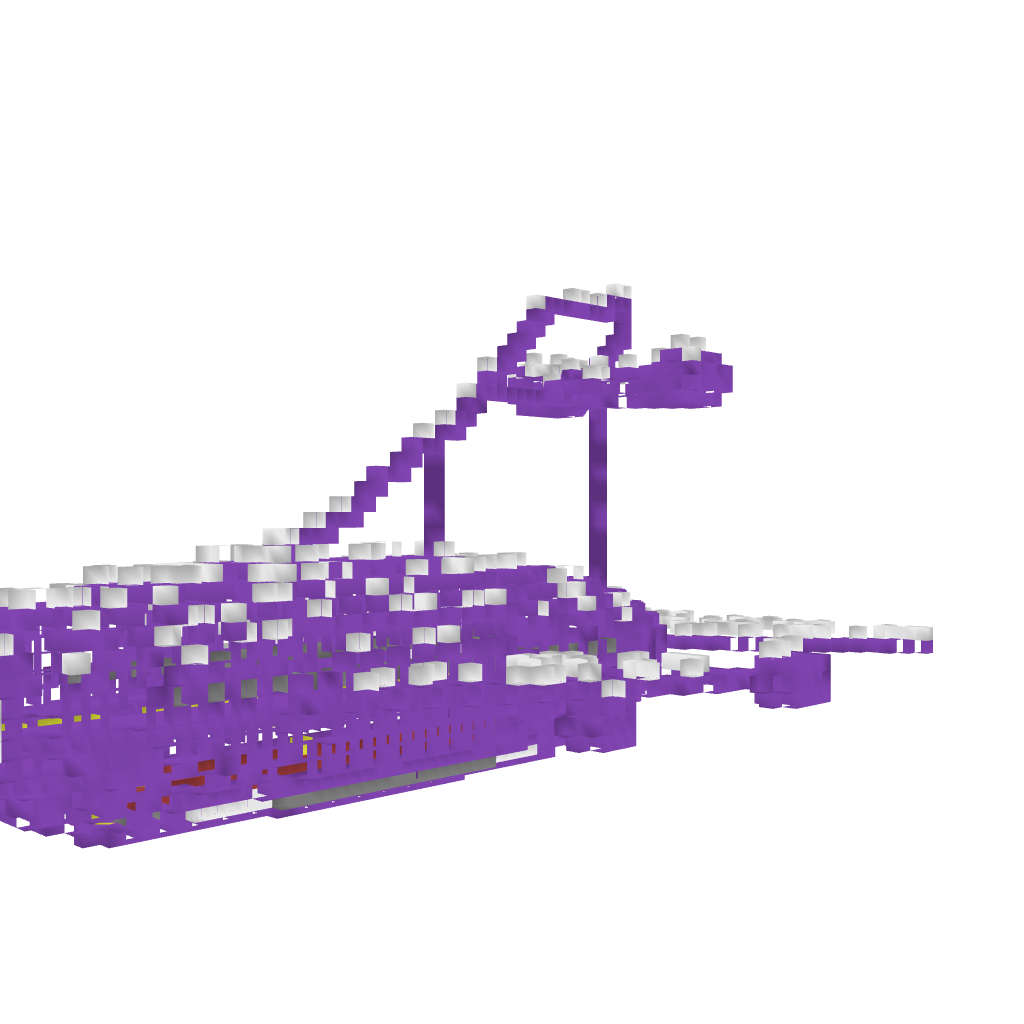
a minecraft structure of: The shark functioning war airship bad low quality